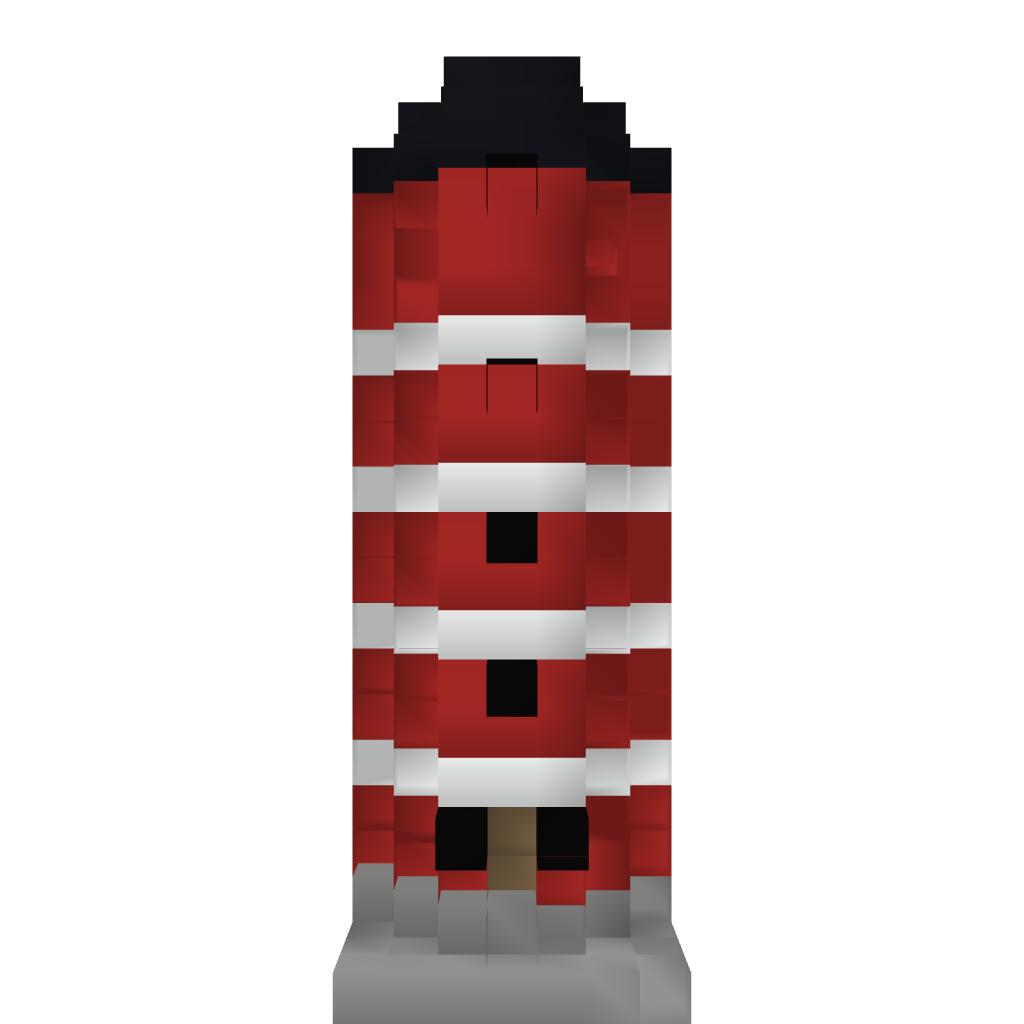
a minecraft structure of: Storage Silo